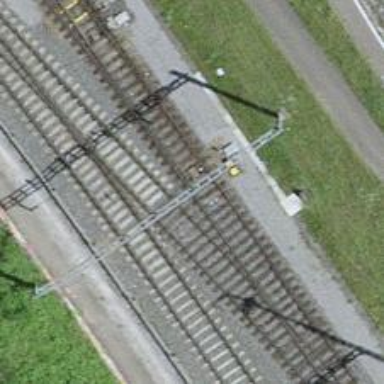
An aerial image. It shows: Rail spur service.